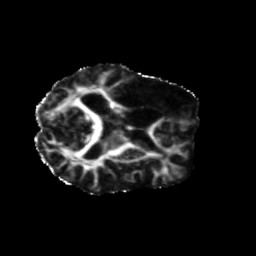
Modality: FA
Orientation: axial
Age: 71
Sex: female
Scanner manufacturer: siemens
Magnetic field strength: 3 T
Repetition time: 5.25 s
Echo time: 0.08 s